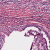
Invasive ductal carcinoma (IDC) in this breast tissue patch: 0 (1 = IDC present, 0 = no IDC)